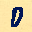
Label: 0